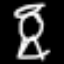
Label: angel